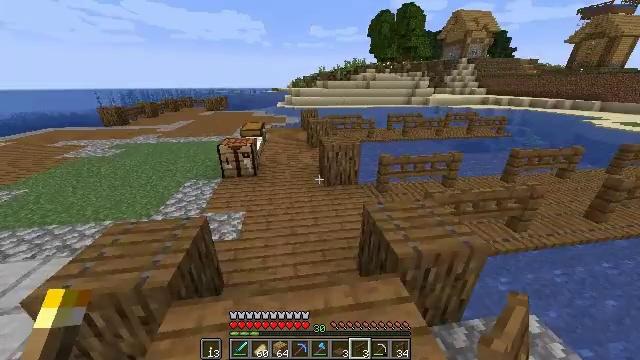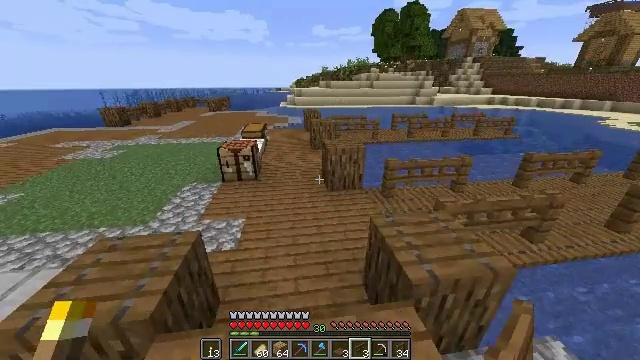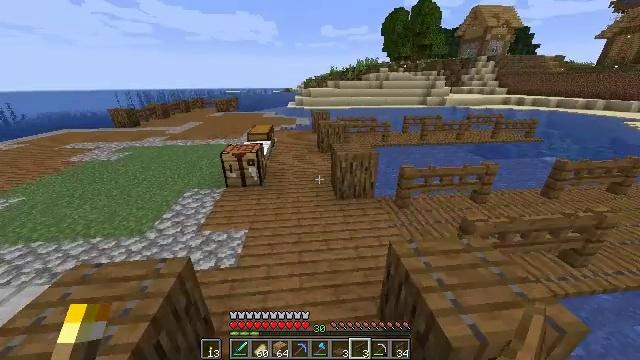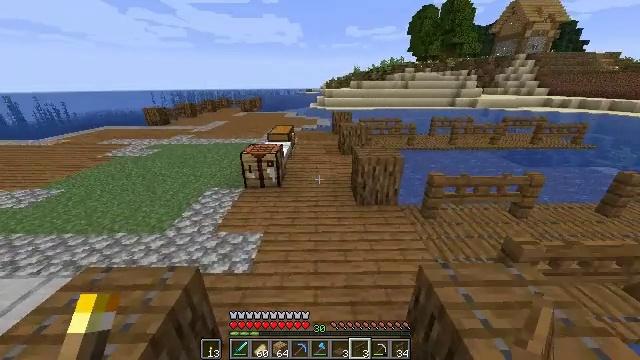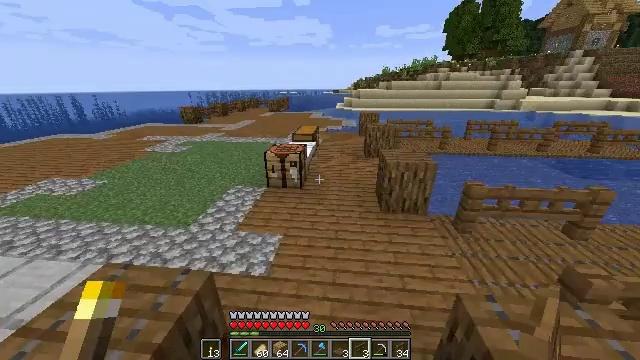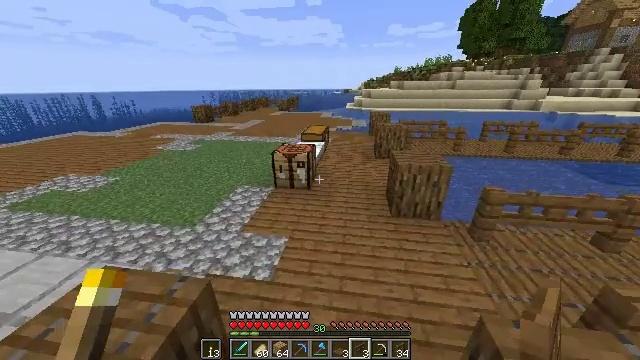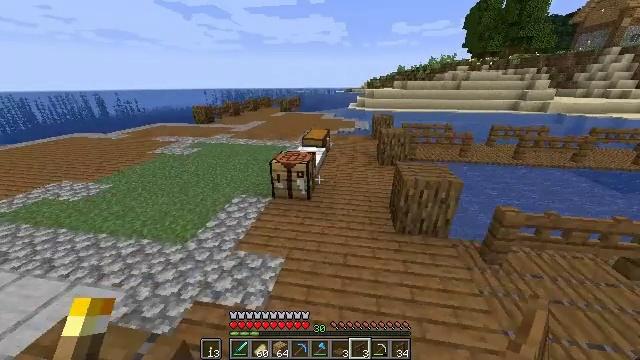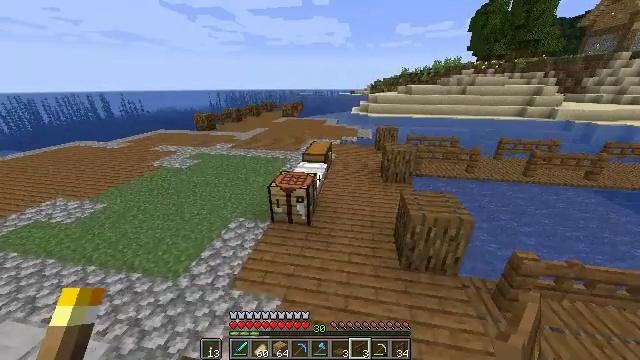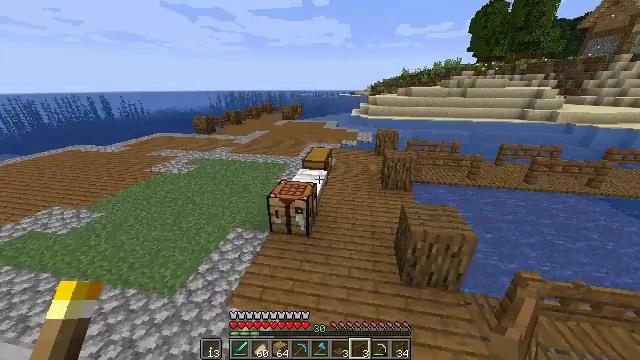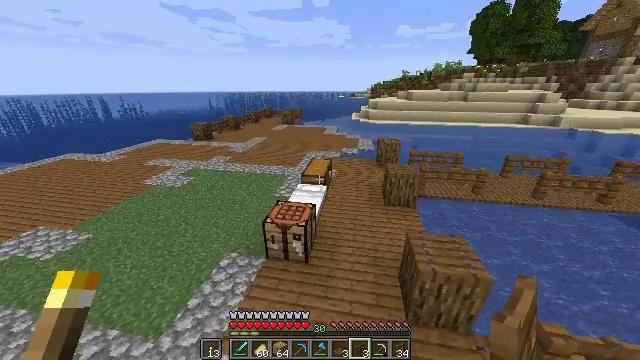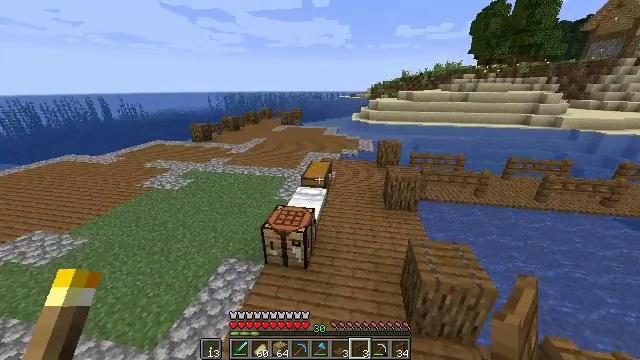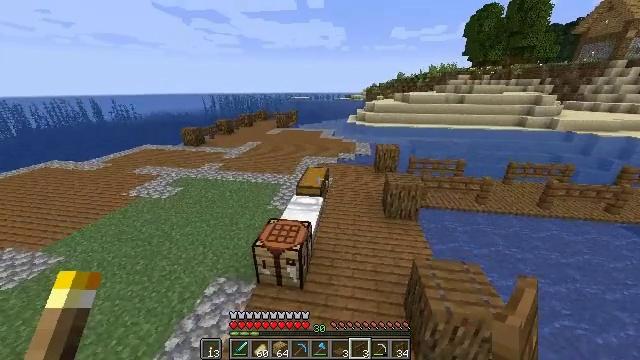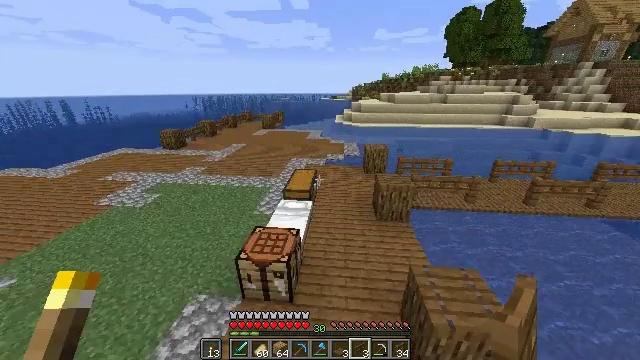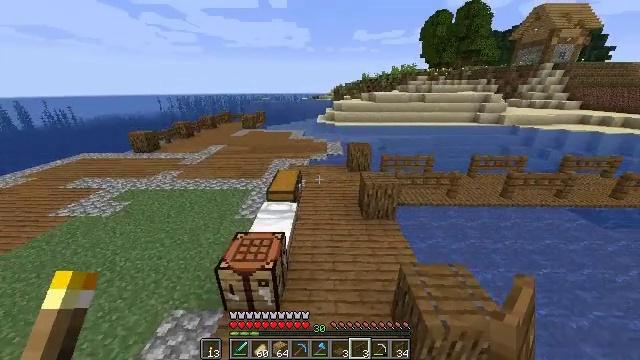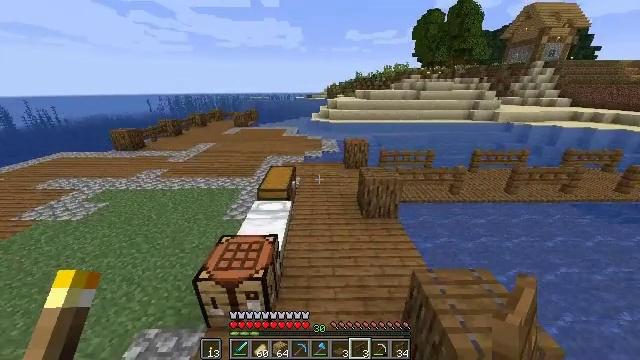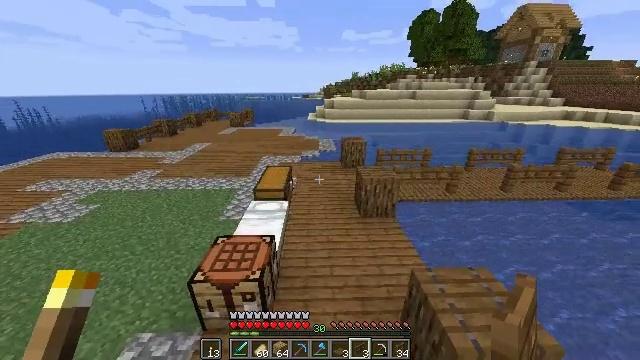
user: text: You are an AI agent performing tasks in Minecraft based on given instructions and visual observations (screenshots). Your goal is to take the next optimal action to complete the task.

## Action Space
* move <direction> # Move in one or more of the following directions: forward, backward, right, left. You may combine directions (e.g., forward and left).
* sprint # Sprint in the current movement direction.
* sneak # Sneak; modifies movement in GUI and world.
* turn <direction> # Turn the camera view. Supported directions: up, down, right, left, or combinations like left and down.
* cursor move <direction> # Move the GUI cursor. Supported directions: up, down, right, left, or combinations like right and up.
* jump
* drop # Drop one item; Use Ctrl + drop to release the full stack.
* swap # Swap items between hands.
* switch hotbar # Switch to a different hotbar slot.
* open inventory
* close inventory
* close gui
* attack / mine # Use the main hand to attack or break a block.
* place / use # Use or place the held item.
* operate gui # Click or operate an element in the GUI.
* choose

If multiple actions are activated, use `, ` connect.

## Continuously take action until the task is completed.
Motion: motion action
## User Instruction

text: Break the spruce fence to collect it.
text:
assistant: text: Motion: move forward, sprint
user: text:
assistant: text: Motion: move forward, sprint, turn left
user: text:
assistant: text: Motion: move forward, sprint, turn left
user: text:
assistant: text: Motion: move forward, turn left
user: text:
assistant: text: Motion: move forward, turn left
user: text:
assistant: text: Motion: move forward, jump
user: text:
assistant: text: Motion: move forward, jump
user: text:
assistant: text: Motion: move forward, jump
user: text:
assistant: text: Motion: move forward, jump
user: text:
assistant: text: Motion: move forward, jump
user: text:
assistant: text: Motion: move forward, turn right, jump
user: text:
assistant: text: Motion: move forward, turn right, jump
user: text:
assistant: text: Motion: move forward, turn right, jump
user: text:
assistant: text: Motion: move forward, turn right, jump
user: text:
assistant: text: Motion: move forward, jump
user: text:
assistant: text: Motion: move forward, sprint, jump
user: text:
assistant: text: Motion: move forward, sprint, jump
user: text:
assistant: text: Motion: move forward, sprint, jump
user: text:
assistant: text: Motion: move forward, sprint, jump
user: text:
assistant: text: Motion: move forward, sprint, jump
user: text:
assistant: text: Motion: move forward, jump
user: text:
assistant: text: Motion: move forward, jump
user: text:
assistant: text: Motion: move forward, jump
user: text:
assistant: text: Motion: move forward, jump
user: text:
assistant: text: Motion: move forward, jump
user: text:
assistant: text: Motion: move forward, jump
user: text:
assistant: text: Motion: move forward, jump
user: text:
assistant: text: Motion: move forward, sprint, jump
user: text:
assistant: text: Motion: move forward, sprint, jump
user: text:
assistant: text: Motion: move forward, sprint, jump